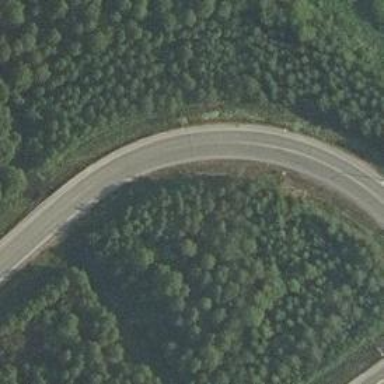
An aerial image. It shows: Trunk link highway.